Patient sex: M
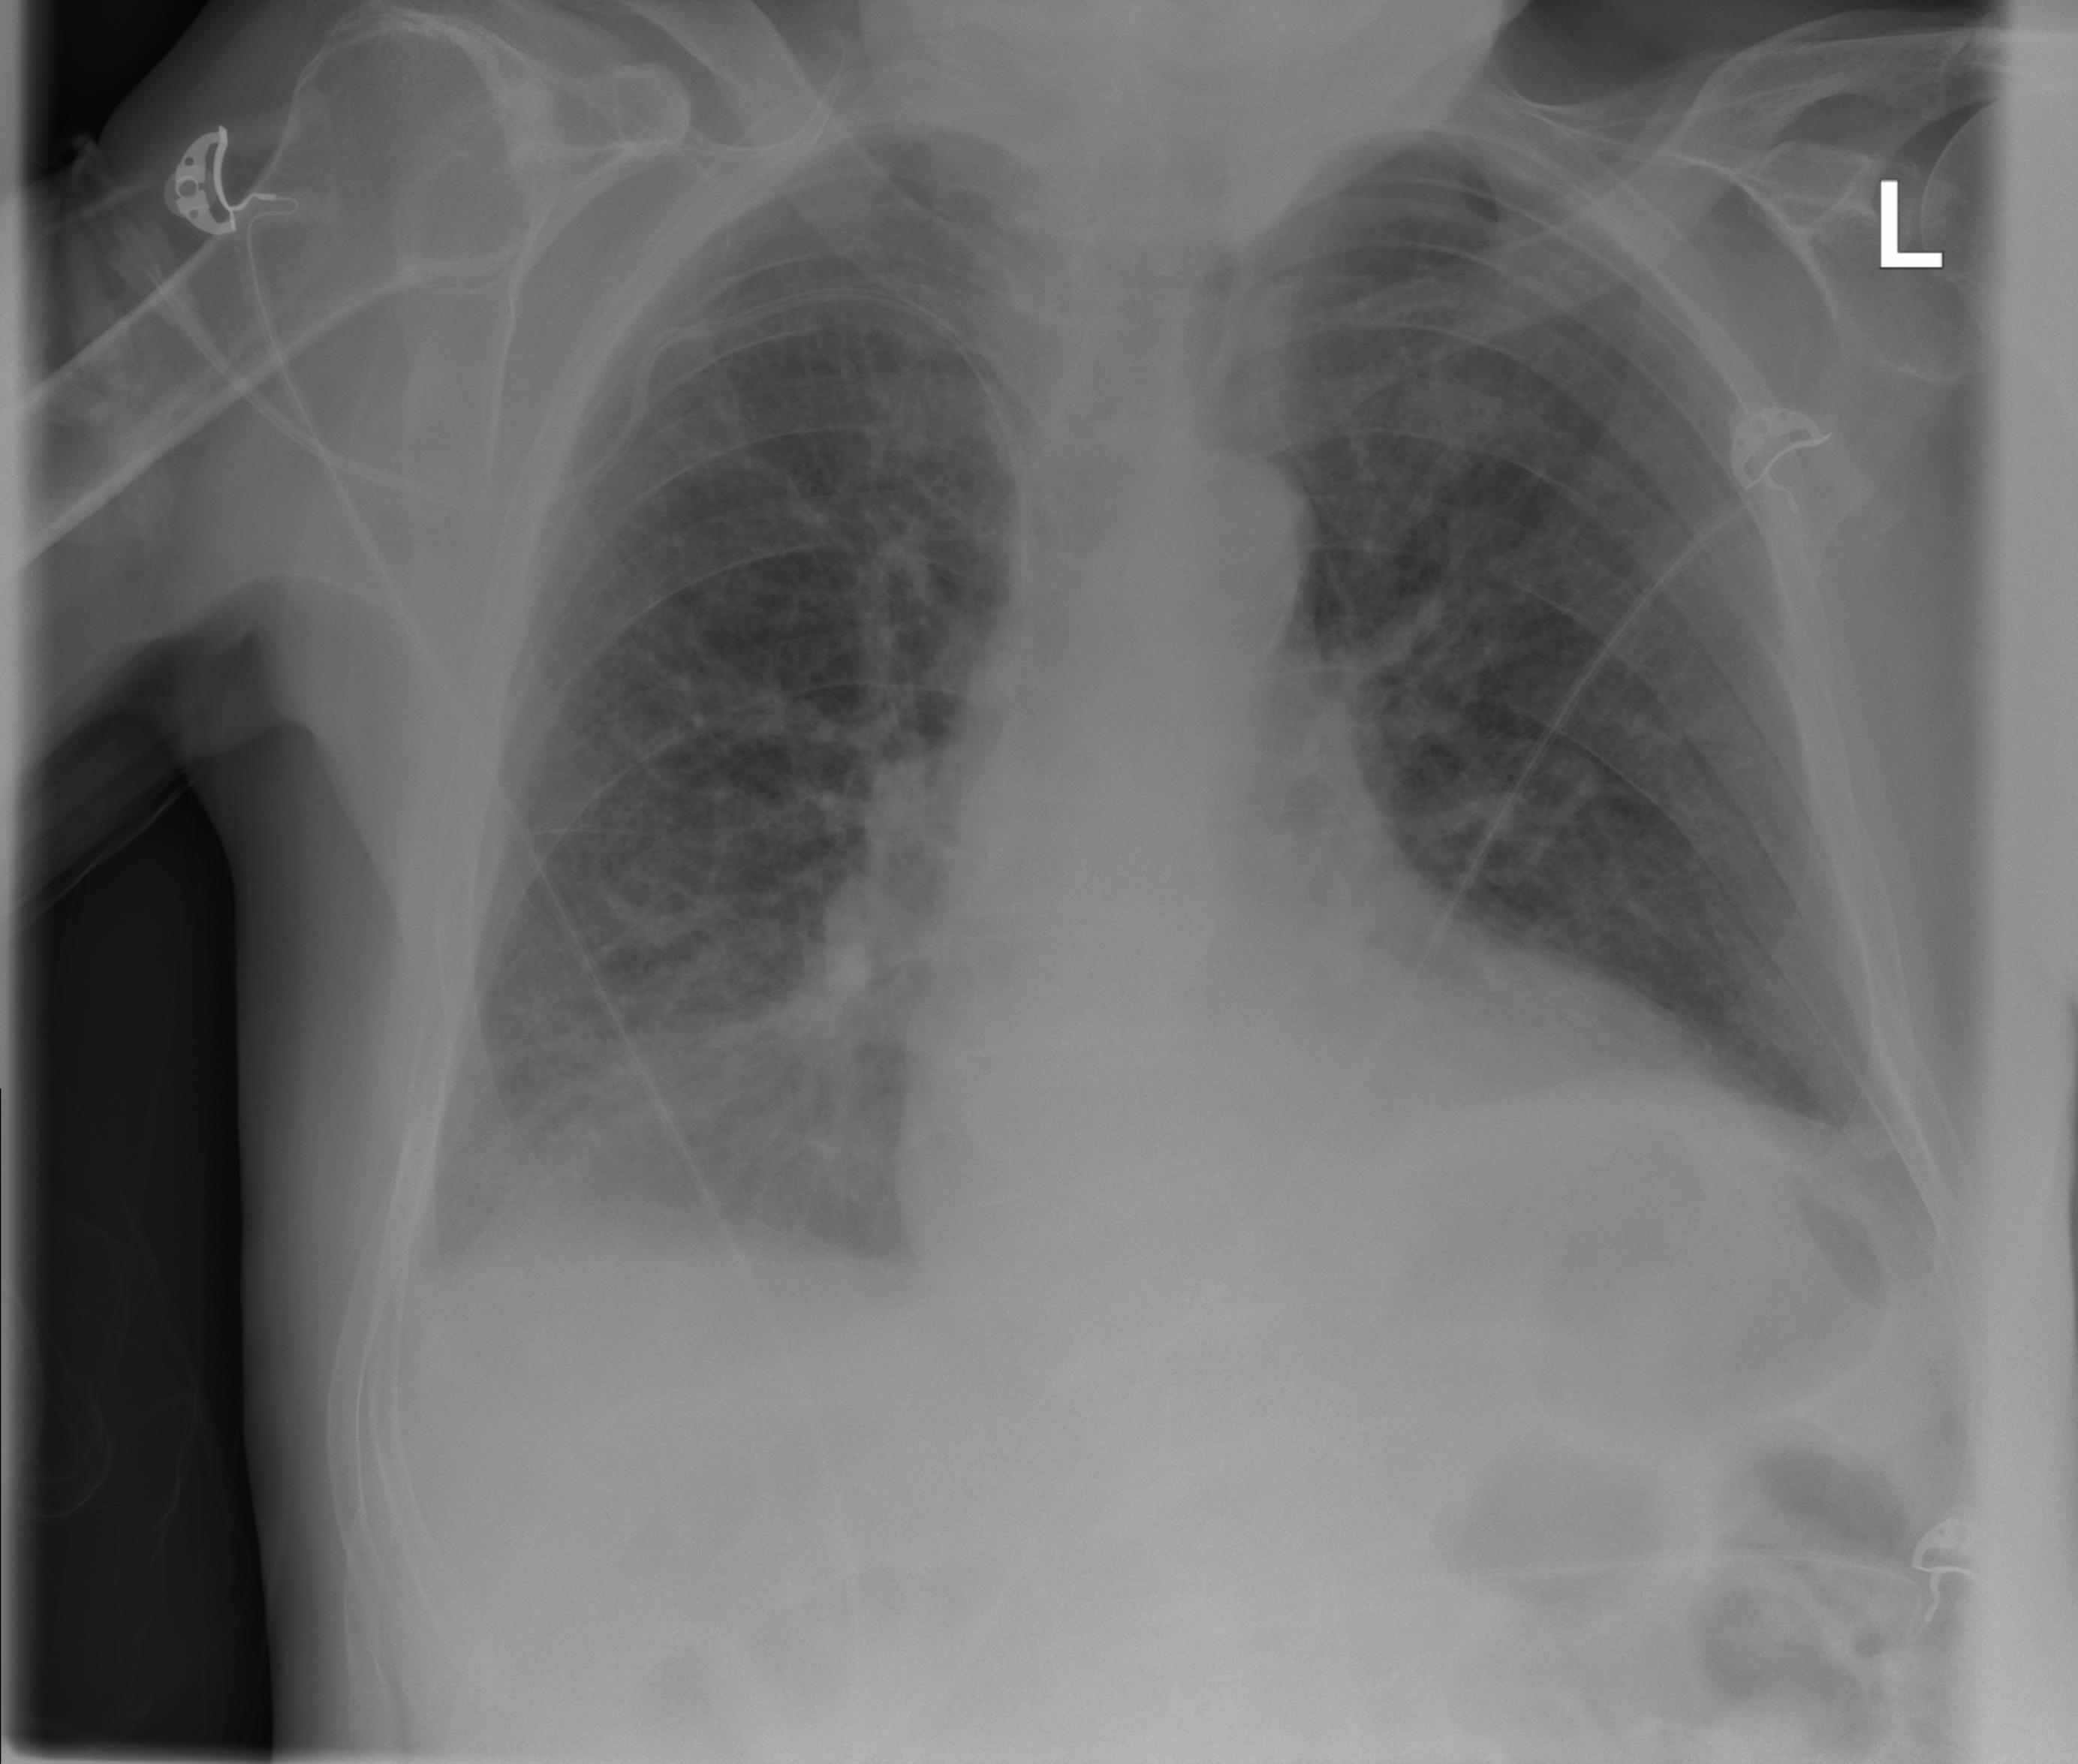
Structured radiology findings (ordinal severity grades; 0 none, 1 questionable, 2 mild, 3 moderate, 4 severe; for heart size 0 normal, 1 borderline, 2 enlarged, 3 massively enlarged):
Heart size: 2
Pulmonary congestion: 2
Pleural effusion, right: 2
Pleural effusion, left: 2
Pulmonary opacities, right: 2
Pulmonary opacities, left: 0
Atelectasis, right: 2
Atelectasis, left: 2